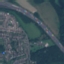
Land use / land cover: Highway